Question: I am making an iphone game using Xcode 6 Beta 5, with Swift. It currently looks like this :
The user has to use their finger to maneuver between the blocks, which are moving upwards. To do this, I have created UIViews for each of the blocks, and used an algorithm to generate a random path. I first used animateWithDuration to move the blocks upward, but complications arose when I tried to add in the detection for when a user touches the blocks.
I am now trying to do the animation using an NSTimer:
'''
var shiftBlockTimer = NSTimer.scheduledTimerWithTimeInterval(0.01, target: self, selector: Selector("shiftBlocks"), userInfo: nil, repeats: true)
func shiftBlocks() {
for leftBlock in leftBlocks {
leftBlock.frame.origin.y -= 70
}
for rightBlock in rightBlocks {
rightBlock.frame.origin.y -= 70
}
}
'''
This does work, however the movement is all jumpy and not the smooth movement I was hoping for, and had when I was using animateWithDuration.
Is there any way I can get this movement to become smoother, without increasing the number of iterations? (This slows down my app)
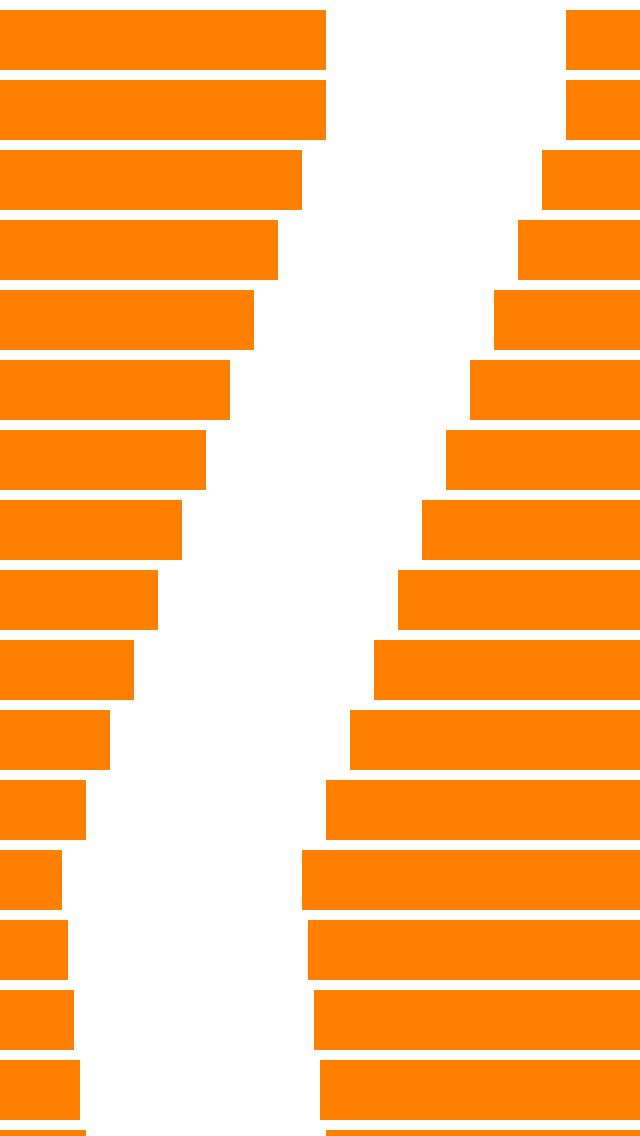
Answer: Don't use 'NSTimer' for animation. Use 'CADisplayLink'. <URL>:
> A 'CADisplayLink' object is a timer object that allows your application to synchronize its drawing to the refresh rate of the display.
Realistically, though, don't use 'CADisplayLink' either. Use SpriteKit. It's designed for 2D games like this.